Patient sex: M
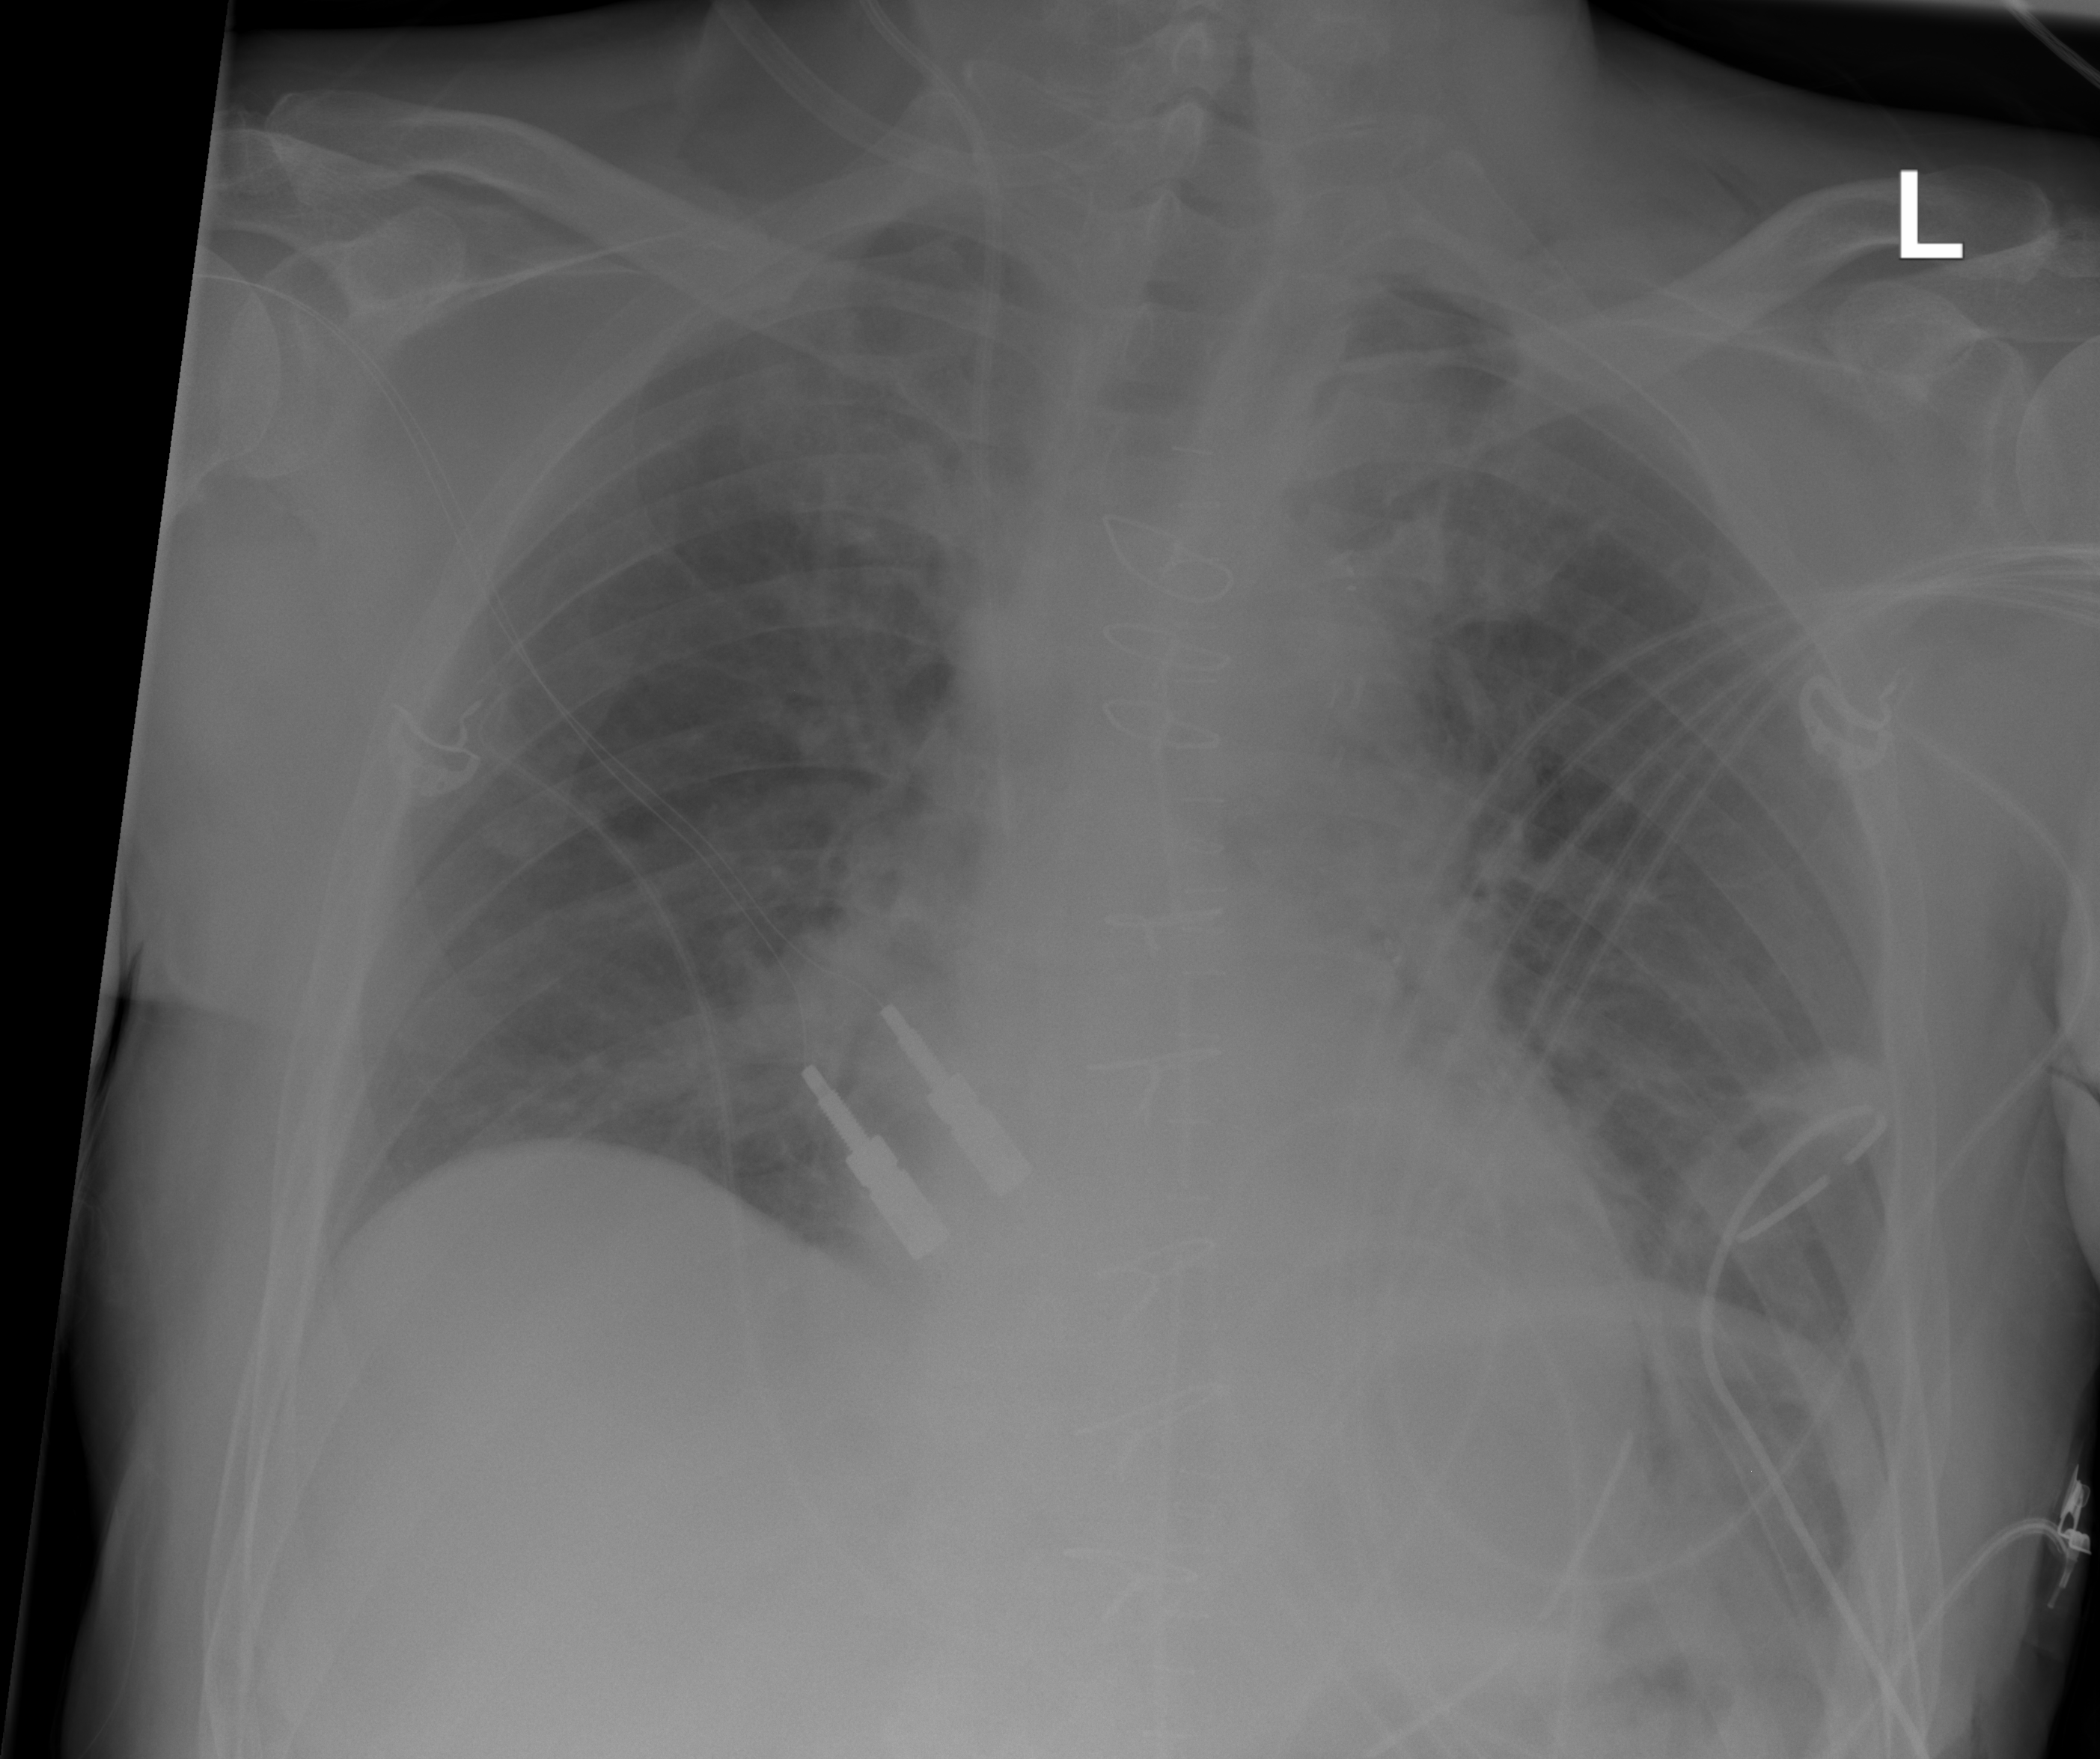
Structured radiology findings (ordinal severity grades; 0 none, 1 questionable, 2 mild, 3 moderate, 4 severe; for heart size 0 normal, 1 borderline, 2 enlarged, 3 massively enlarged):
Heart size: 0
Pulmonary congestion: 2
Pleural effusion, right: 0
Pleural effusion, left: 0
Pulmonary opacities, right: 1
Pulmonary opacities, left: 1
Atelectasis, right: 1
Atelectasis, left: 2